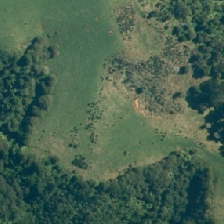
Land cover: high_producing_grassland